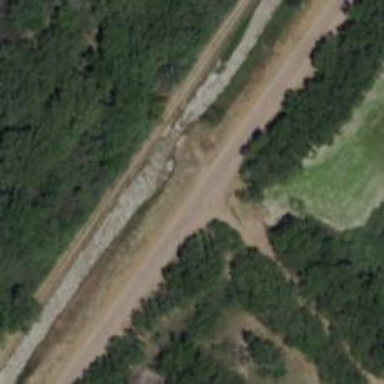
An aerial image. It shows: Service road with man-made cutline.